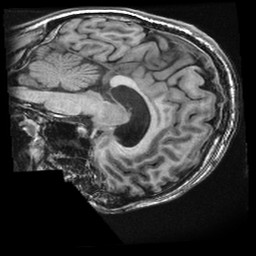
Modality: T1w
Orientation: sagittal
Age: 24
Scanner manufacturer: ge
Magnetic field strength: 3 T
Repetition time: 0.008408 s
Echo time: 0.003184 s